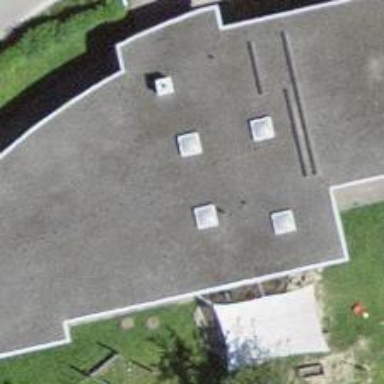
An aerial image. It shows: Kindergarten.